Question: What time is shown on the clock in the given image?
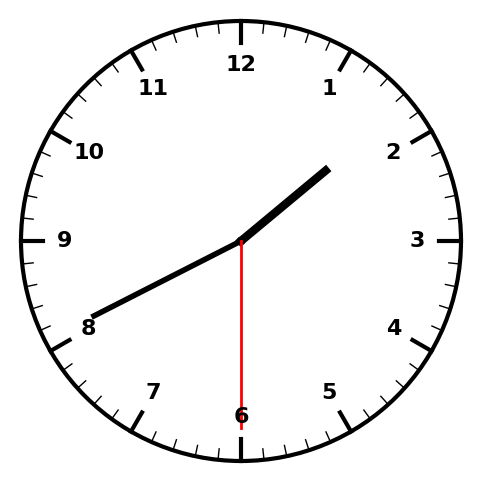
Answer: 01:40:30